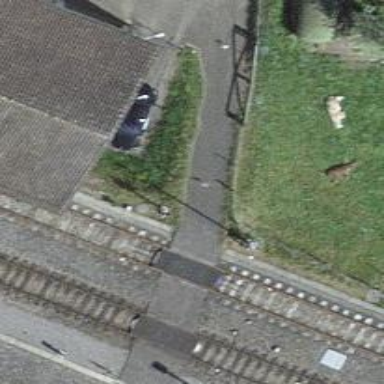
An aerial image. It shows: Bollard.